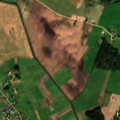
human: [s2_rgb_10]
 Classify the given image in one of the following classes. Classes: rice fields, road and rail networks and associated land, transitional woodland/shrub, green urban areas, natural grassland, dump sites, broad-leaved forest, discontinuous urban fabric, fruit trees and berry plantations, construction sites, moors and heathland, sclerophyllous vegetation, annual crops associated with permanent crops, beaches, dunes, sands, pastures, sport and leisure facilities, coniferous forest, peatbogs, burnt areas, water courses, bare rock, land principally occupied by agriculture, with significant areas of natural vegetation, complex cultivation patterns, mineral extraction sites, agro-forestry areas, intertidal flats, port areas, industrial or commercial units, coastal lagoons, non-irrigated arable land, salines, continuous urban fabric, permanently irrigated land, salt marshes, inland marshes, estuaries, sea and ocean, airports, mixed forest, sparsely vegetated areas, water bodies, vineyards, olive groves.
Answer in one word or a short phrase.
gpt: non-irrigated arable land, pastures, complex cultivation patterns, land principally occupied by agriculture, with significant areas of natural vegetation